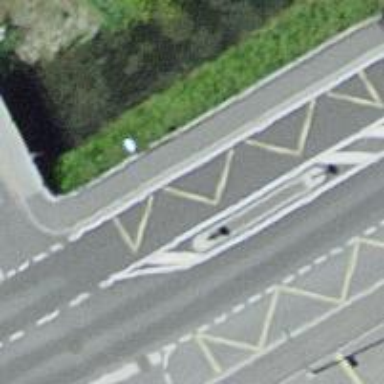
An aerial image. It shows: Bus stop with platform for public transport.